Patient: sex M, age 57
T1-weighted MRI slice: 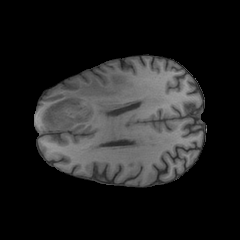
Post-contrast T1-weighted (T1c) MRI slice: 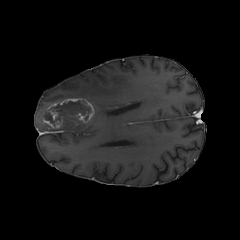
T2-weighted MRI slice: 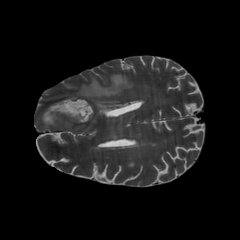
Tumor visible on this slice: yes
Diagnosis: Glioblastoma, IDH-wildtype
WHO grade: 4